Question: Guys, I've tryied all and had not success.
'''
ASIHTTPRequest *request = [ASIHTTPRequest requestWithURL:[NSURL URLWithString:self.urlString]];
request.delegate = self;
[request setDefaultResponseEncoding:NSUTF8StringEncoding];
[request setResponseEncoding:NSUTF8StringEncoding];
[request setRequestMethod:@"PUT"];
[request addRequestHeader:@"Accept" value:@"application/xml"];
[request addRequestHeader:@"Content-Type" value:@"application/xml; charset=UTF-8;"];
'''
'''
- (void)requestFinished:(ASIHTTPRequest *)request
{
[self HideProgressing];
// NSString *poweredBy = [[request responseHeaders] objectForKey:@"X-Powered-By"];
// NSString *contentType = [[request responseHeaders] objectForKey:@"Content-Type"];
NSString *body = [request responseString];
//NSString *body = [[NSString alloc] initWithData:[request responseData] encoding:NSUTF8StringEncoding];
NSLog(@"%@
%@", body, request.responseStatusMessage);
'''
Even "content-type" says it has UTF-8. But I see only stuff like "&#4857" instead cyrillic symbols.
Did somebody solve the same problem with encodings?
Data is from Basecamp API, if it helps. Thanks.

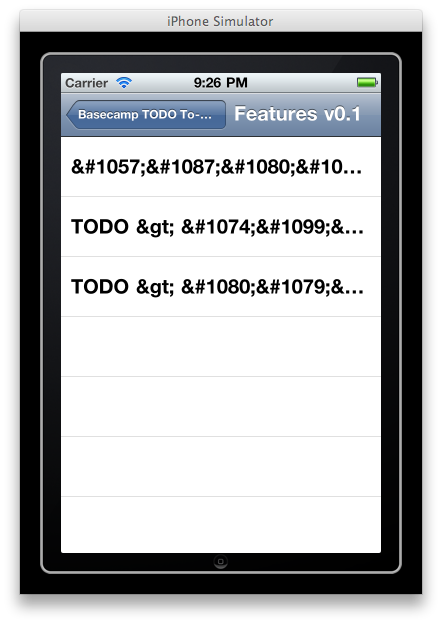
Answer: That's a HTML Encode/decode problem. Note, URL encode/decode is different one.
Encode/decode table for cyrillic - <URL>
The code approach:
<URL>
http://code.google.com/p/statz/source/browse/trunk/NSString%2BHTML.m
Or this one: <URL>
I've not implemented yet, have another tasks now.
Good luck.